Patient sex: F
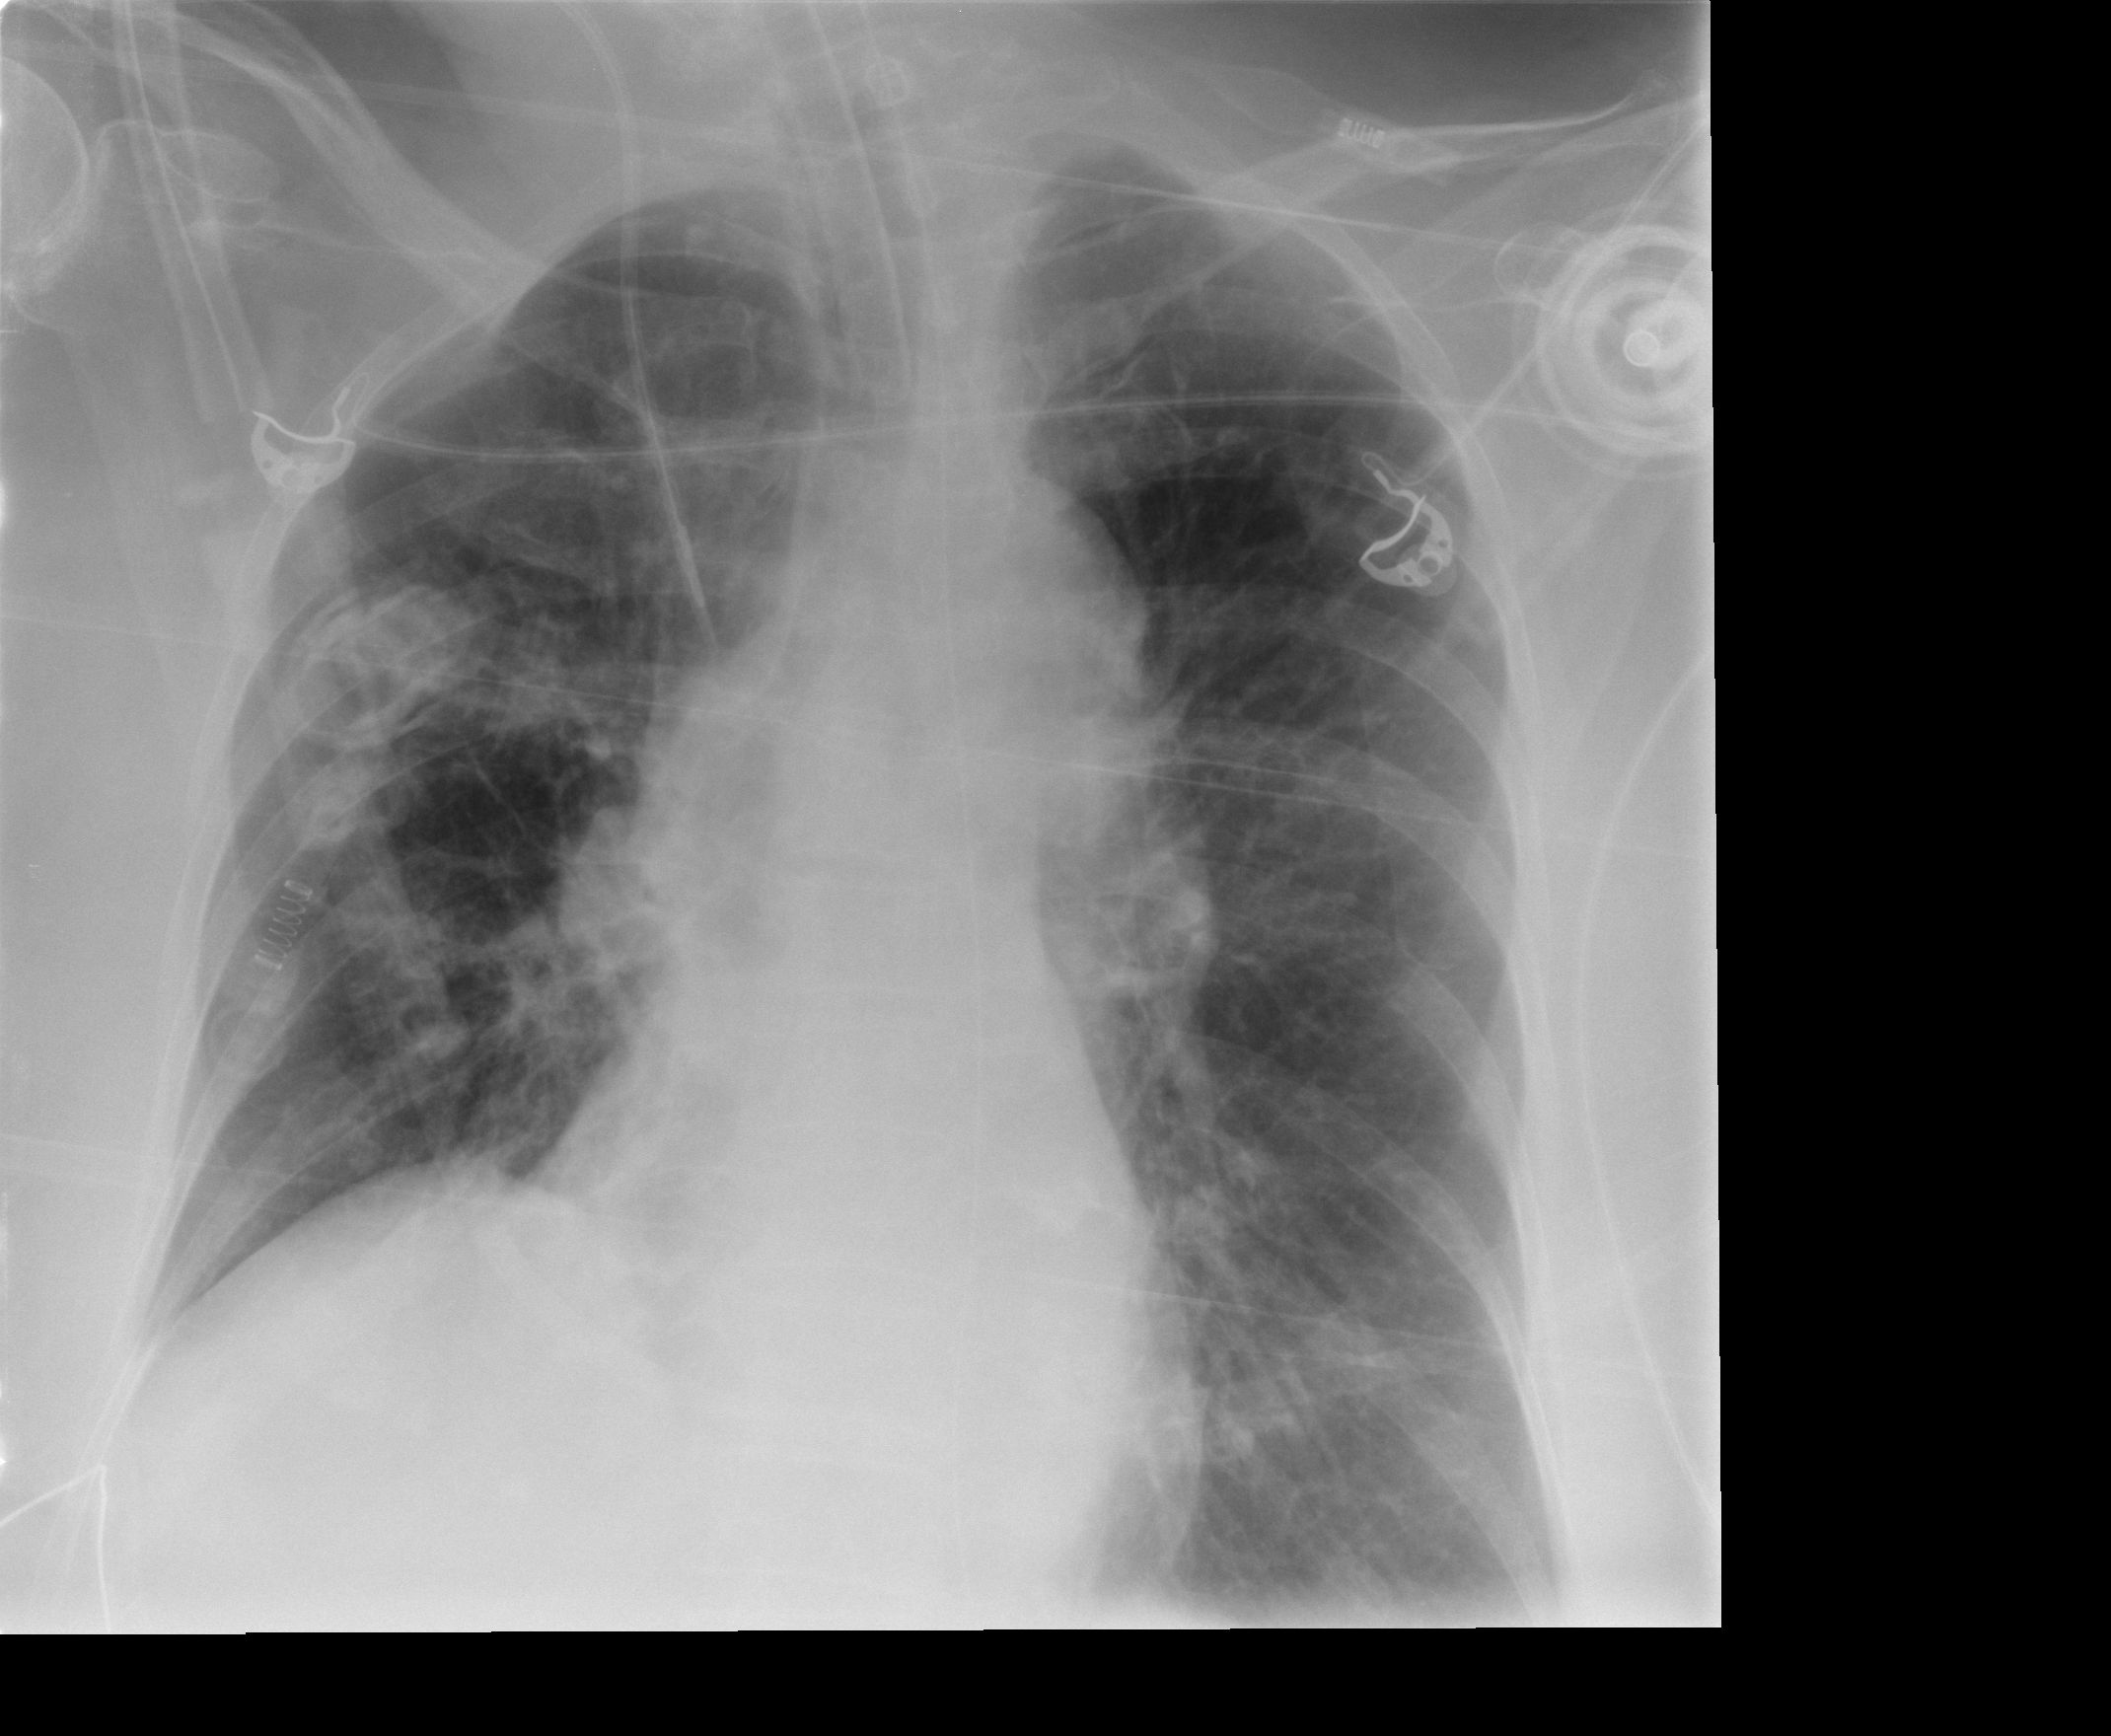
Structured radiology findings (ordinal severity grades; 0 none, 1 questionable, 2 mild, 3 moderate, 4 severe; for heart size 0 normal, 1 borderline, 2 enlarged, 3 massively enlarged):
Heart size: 0
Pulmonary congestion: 0
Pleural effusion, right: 0
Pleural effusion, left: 0
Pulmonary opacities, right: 2
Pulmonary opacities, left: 2
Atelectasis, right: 3
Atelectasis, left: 0